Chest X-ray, AP view. Patient: 50 years old, sex M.
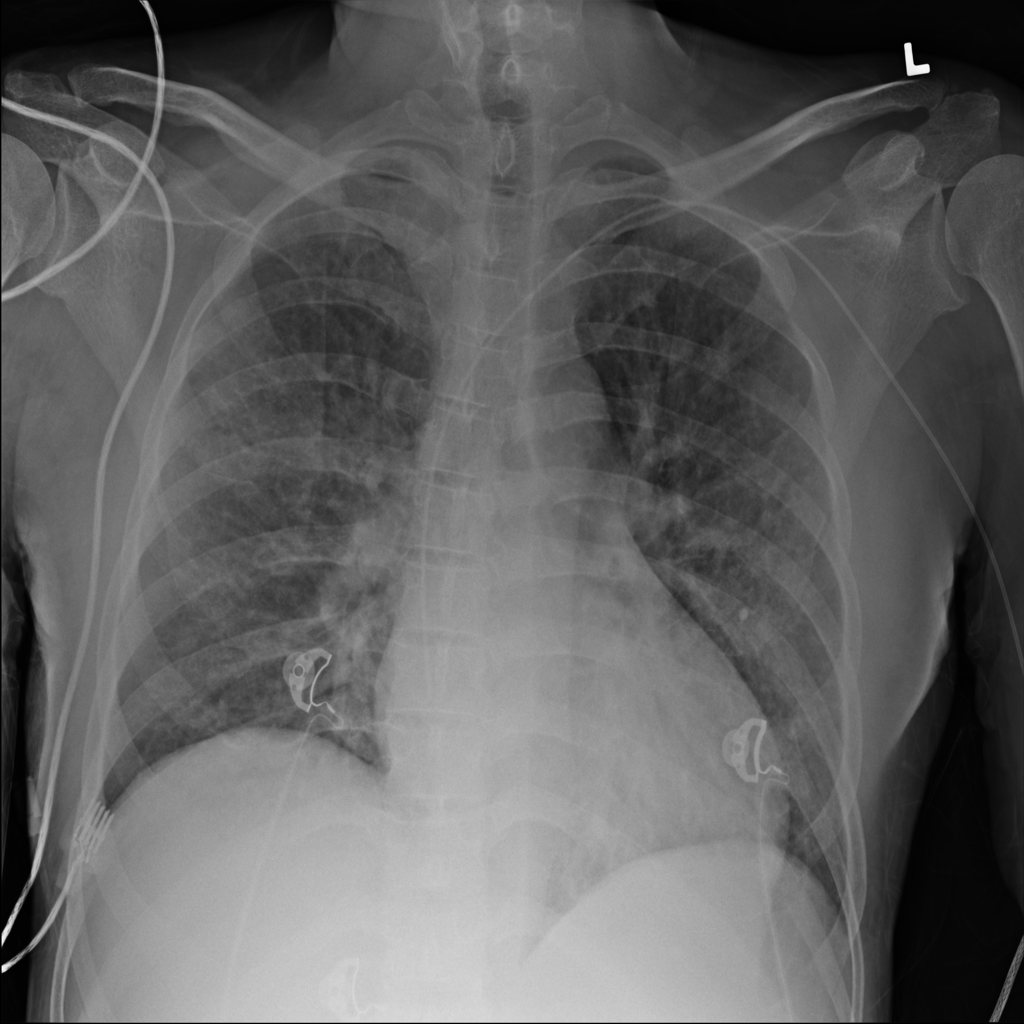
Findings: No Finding